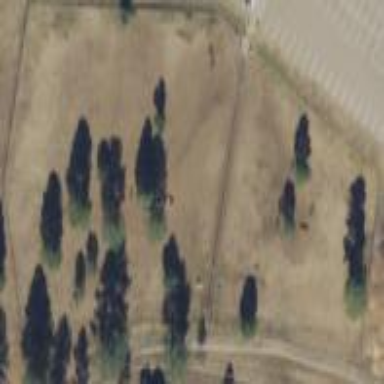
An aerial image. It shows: Dog park enclosed by fence.